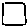
Label: square